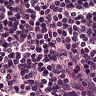
Metastatic tissue present: no